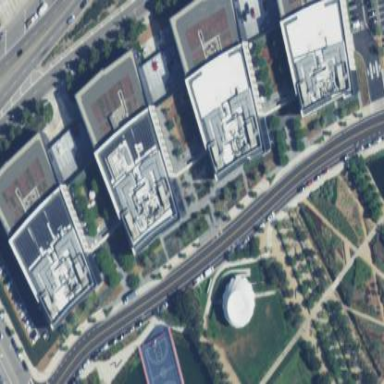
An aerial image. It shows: Commercial building serving as university.